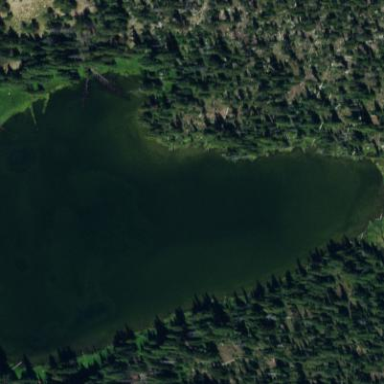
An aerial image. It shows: Serene lake.